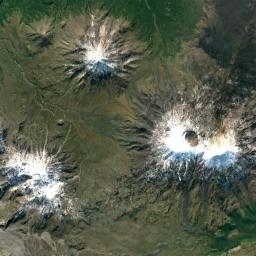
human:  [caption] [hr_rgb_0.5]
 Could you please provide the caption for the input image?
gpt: There is snow on the part of the snowberg .

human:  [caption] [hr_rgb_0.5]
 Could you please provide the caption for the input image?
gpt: Only three peaks in the Snow Mountain range are covered by snow .

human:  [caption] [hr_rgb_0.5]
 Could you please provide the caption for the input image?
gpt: Three snow bergs are consist of green plants,Bare land and white snow .

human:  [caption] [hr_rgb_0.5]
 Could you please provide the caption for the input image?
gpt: The three snowbergs is covered with snow and ice in the top  .

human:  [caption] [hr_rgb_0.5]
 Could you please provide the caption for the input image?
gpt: There are three snowbergs with snow .